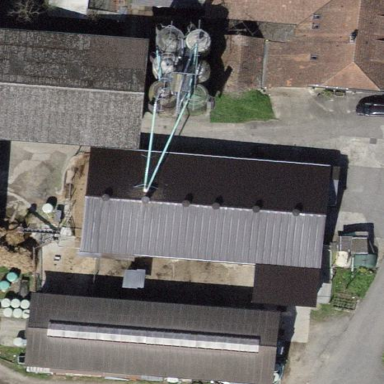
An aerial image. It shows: Farmyard area.